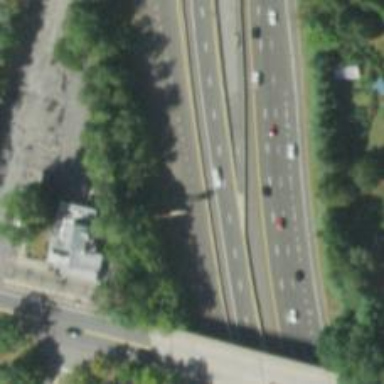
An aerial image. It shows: Urban freeway/expressway with asphalt surface.